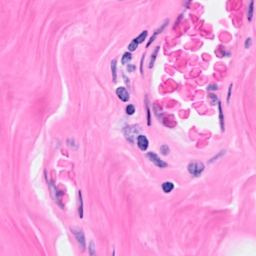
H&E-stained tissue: Breast